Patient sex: M
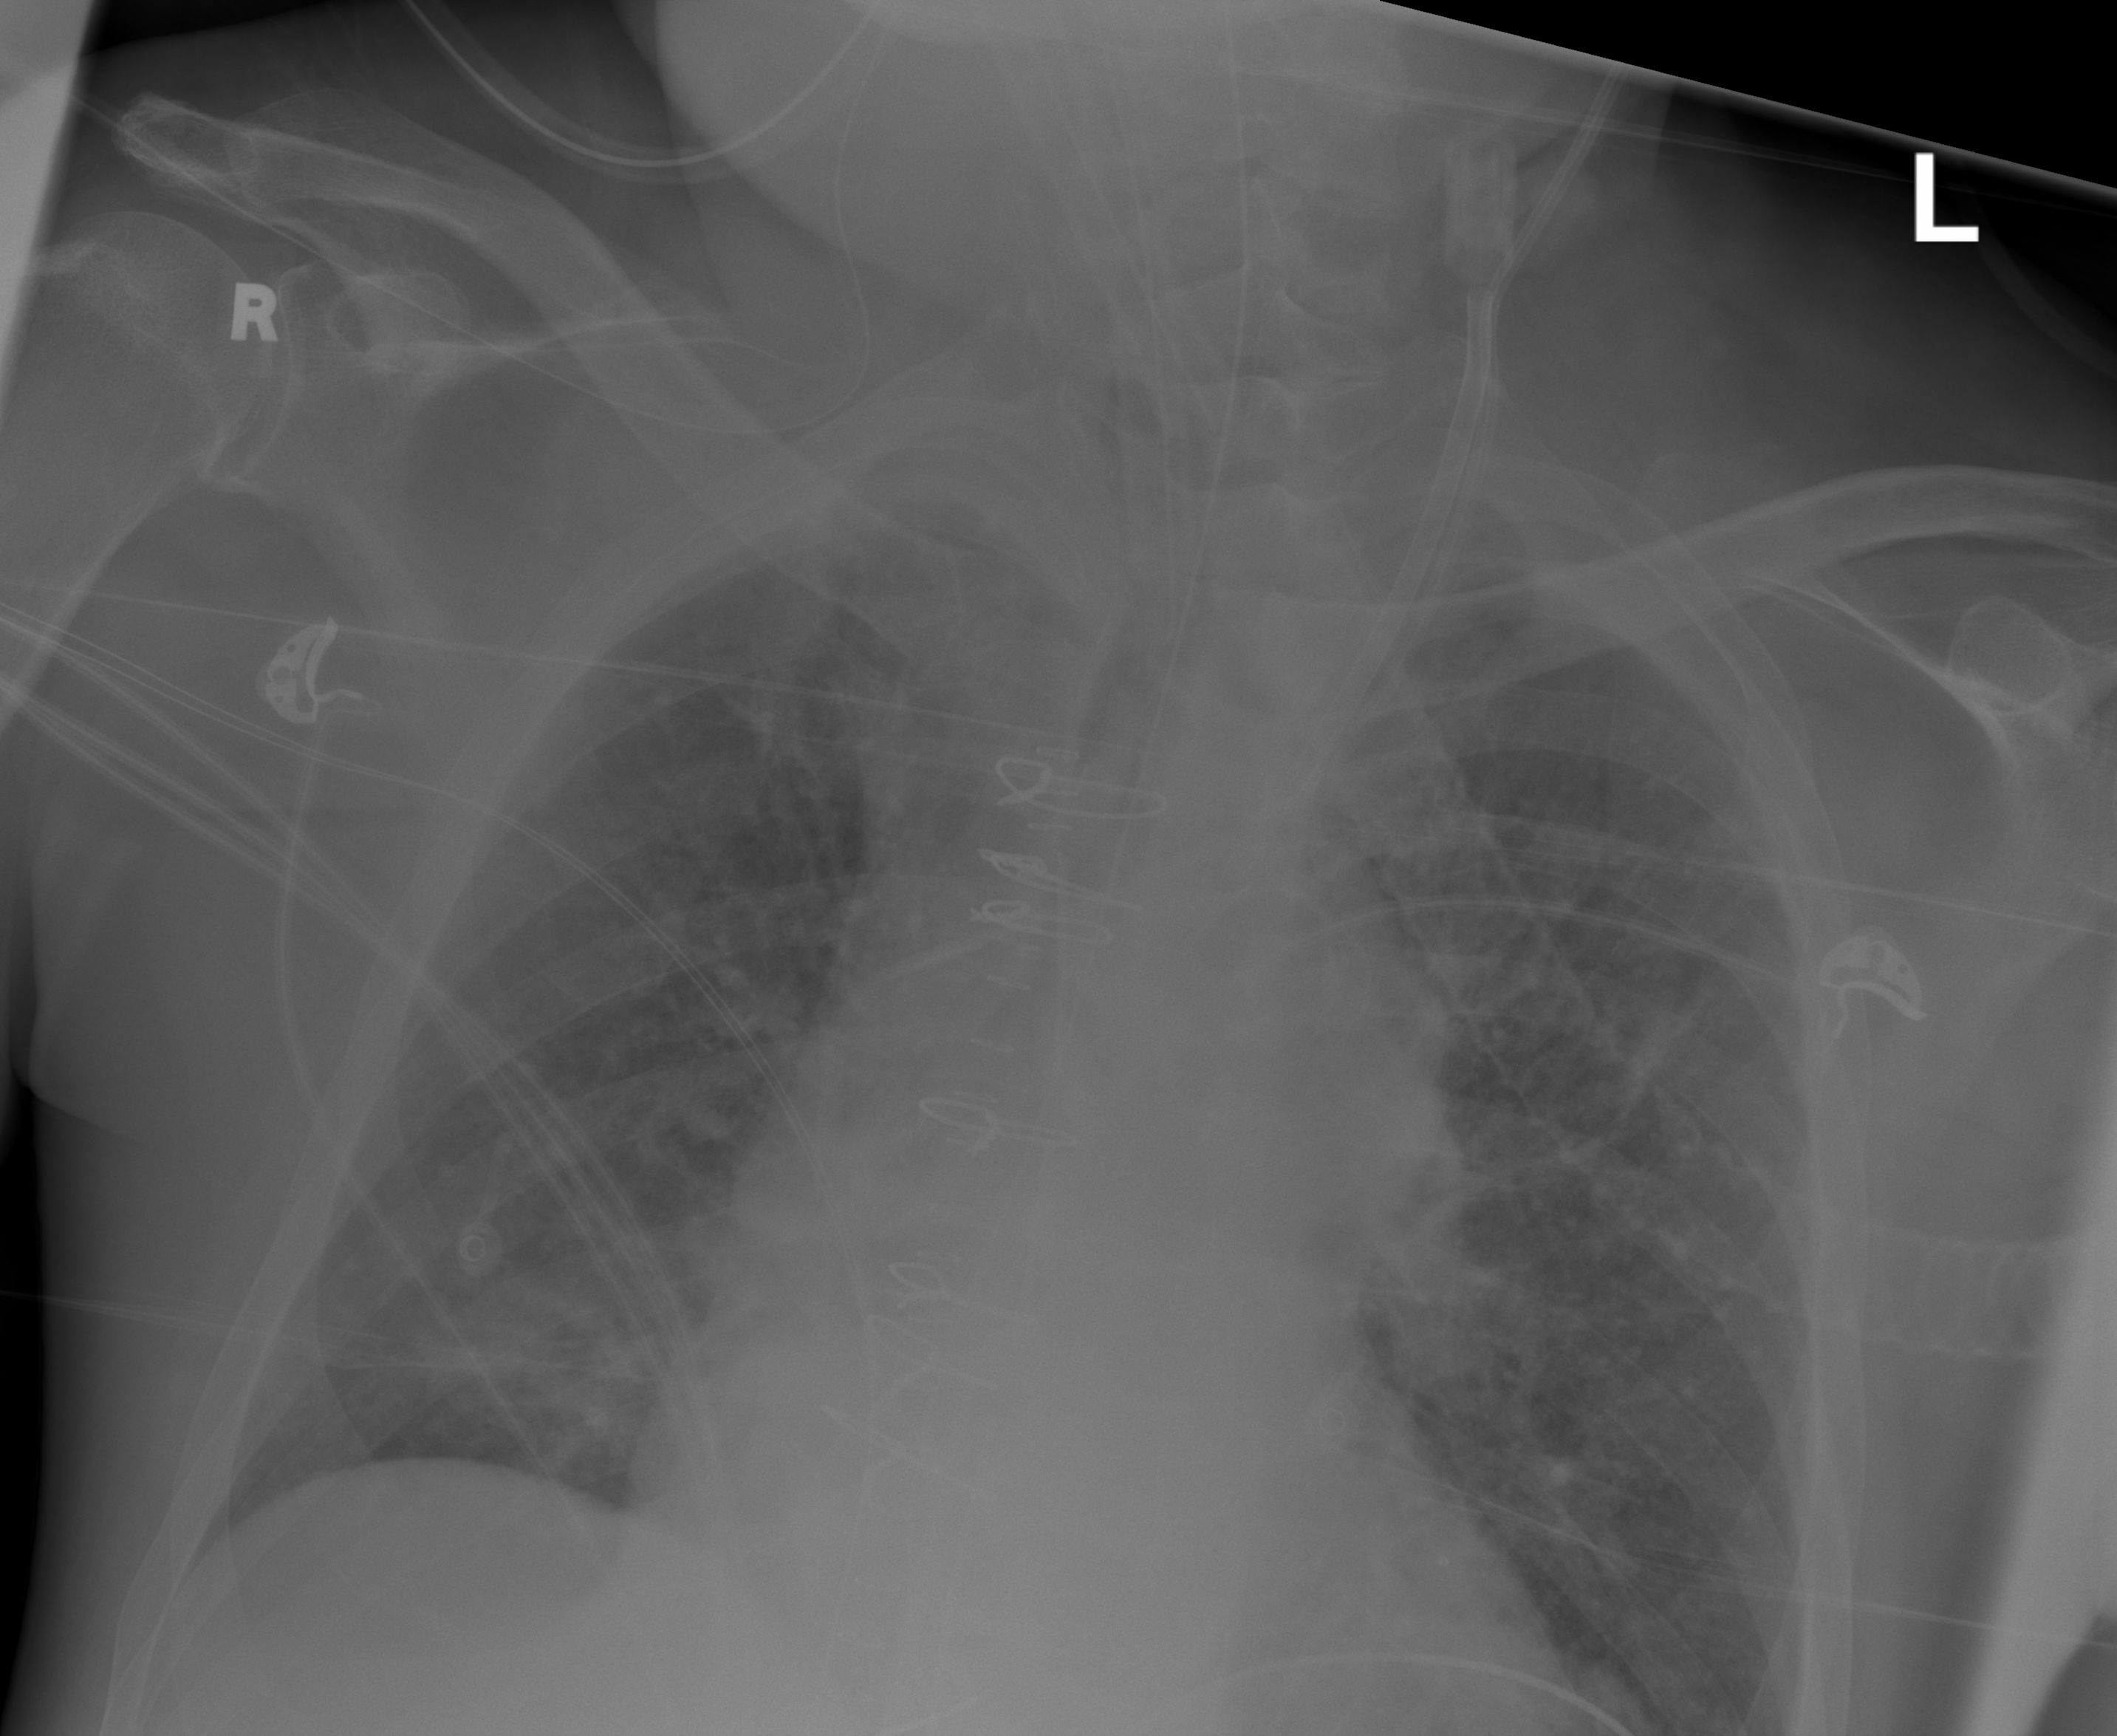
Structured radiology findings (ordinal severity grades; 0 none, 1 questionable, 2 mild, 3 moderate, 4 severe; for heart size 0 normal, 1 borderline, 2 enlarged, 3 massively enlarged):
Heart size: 1
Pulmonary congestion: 0
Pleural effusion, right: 0
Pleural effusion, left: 0
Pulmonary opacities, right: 0
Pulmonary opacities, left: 0
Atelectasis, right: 2
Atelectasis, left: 2